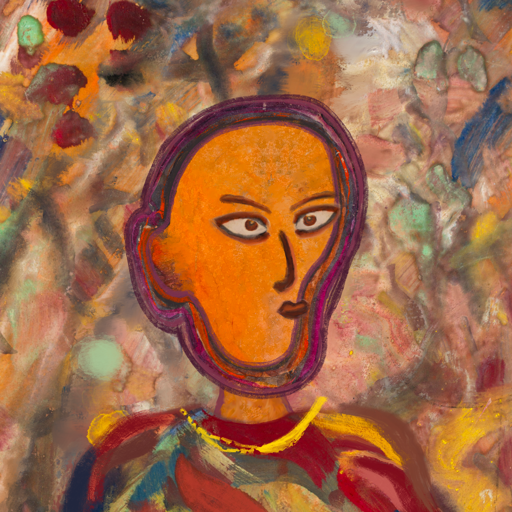
Background: Mother_And_Son_Mother, Head And Neck Side: Hypocrite_w_Hair, Face Side: Roy_Bahadur, Bust: Mother_And_Son_Son, Hair Side: Blank, Head Accessory: Blank, Second Necklace: Blank, Necklace: Irani_1, Baby: Blank